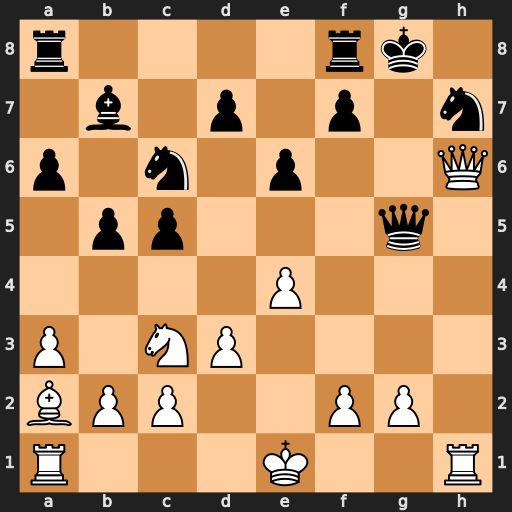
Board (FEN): r4rk1/1b1p1p1n/p1n1p2Q/1pp3q1/4P3/P1NP4/BPP2PP1/R3K2R
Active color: w
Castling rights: KQ
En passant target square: -
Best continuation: Qxh7#